高二 · 解析几何
已知 $O$ 为坐标原点, $M\left(x_{1}, y_{1}\right), N\left(x_{2}, y_{2}\right)$ 是椭圆 ${ }^{\frac{x^{2}}{9}+\frac{y^{2}}{3}}=1$ 上的点, 且 $x_{1} x_{2}+3 y_{1} y_{2}=0$,

(I) 求动点 ${ }^{P}$ 的轨迹 ${ }^{C}$ 的方程;

(II) 若直线 $l: y=x+m(m \neq 0)$ 与曲线 $C$ 交于 $A, B$ 两点, 求三角形 $O A B$ 面积的最大值.
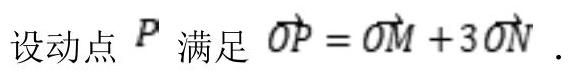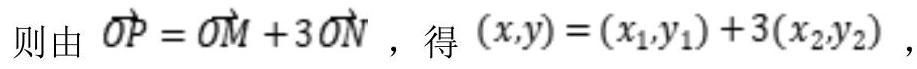
答案: 解：(I) 设点 $P(x, y), M\left(x_{1}, y_{1}ight), N\left(x_{2}, y_{2}ight)$,即 $x=x_{1}+3 x_{2}, y=y_{1}+3 y_{2}$, 因为点 $M, N$ 在粗圆 ${ }^{\frac{x^{2}}{9}+\frac{y^{2}}{3}=1}$ 上,所以 $x_{1}^{2}+3 y_{1}^{2}=9, x_{2}^{2}+3 y_{2}^{2}=9$,故 $x^{2}+3 y^{2}=\left(x_{1}^{2}+9 x_{2}^{2}+6 x_{1} x_{2}ight)+3\left(y_{1}^{2}+9 y_{2}^{2}+6 y_{1} y_{2}ight)$$=\left(x_{1}^{2}+3 y_{1}^{2}ight)+9\left(x_{2}^{2}+3 y_{2}^{2}ight)+6\left(x_{1} x_{2}+3 y_{1} y_{2}ight)$$=90+6\left(x_{1} x_{2}+3 y_{1} y_{2}ight)$,因为 $x_{1} x_{2}+3 y_{1} y_{2}=0$ ，所以动点 ${ }^{P}$ 的轨迹 $C$ 的方程为 $x^{2}+3 y^{2}=90$(II) 将曲线 $C$ 与直线 $l$ 联立: $\begin{gathered}x^{2}+3 y^{2}=90 \ y=x+m\end{gathered}$, 消 $y$ 得: $4 x^{2}+6 m x+3 m^{2}-90=0$,$\because$ 直线 $l$ 与曲线 $C$ 交于 $A 、 B$ 两点, 设 $A\left(x_{3}, y_{3}ight), B\left(x_{4}, y_{4}ight)$,$	herefore \Delta=36 m^{2}-4 	imes 4 	imes\left(3 m^{2}-90ight)=12\left(120-m^{2}ight)>0$, 又 $\because m
eq 0$, 得 $0<m^{2}<120$,$x_{3}+x_{4}=-\frac{3 m}{2}, \quad x_{3} x_{4}=\frac{3 m^{2}-90}{4}$,$	herefore|A B|=\sqrt{\left(1+k^{2}ight)}\left|x_{1}-x_{2}ight|=\sqrt{2 	imes\left(\frac{9 m^{2}}{4}-4 	imes \frac{3 m^{2}-90}{4}ight)}=\sqrt{180-\frac{3 m^{2}}{2}}$,$\because$ 点 $O$ 到直线 $A B: x-y+m=0$ 的距离 $d=\frac{|m|}{\sqrt{2}}$,$	herefore S_{	riangle A B C}=\frac{1}{2} 	imes \sqrt{180-\frac{3 m^{2}}{2}} 	imes \frac{|m|}{2}$$=\frac{\sqrt{3}}{12} \sqrt{\left(360-3 m^{2}ight) 	imes 3 m^{2}} \leq \frac{\sqrt{3}}{12} 	imes \frac{360-3 m^{2}+3 m^{2}}{2}=15 \sqrt{3}$, 当 $m^{2}=60$ 时等号成立,$	herefore$ 三角形 $O A B$ 面积的最大值为 $15 \sqrt{3}$
解析: 【分析】(1)首先根据向量的坐标公式计算出 $\mathrm{x}=\mathrm{x}_{1}+3 \mathrm{x}_{2} 2, \mathrm{y}=\mathrm{y}_{1}+3 \mathrm{y}_{2}$ 的关系式, 代入到粗圆的方程整理可得 $x^{2}+3 y^{2}$ 的代数式再结合直线的斜率关系即可求出 $x_{1} x_{2}+3 y_{1} y_{2}=0$, 即可得到动点 $\mathrm{P}$ 的轨迹方程。(2)结合题意利用椭圆的定义即可求出 $\mathrm{c}$ 的值再联立直线与粗圆的方程,消元由判别式以及韦达定理得到关于 $\mathrm{m}$ 的代数式, 并把上式代入到弦长公式和三角形中利用二次函数的最值即可。